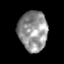
Tissue: skin
Cell type: Epithelial cells
Senescence score: 0.2474
Nuclear area (px): 1136
Mean DAPI intensity: 146.515